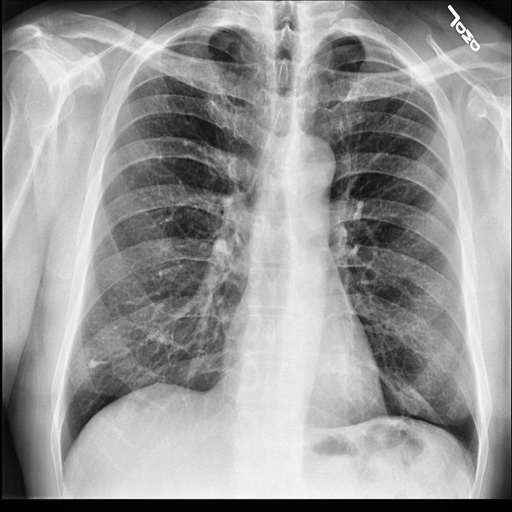
Finding: NORMAL